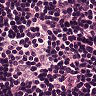
Metastatic tissue present: no